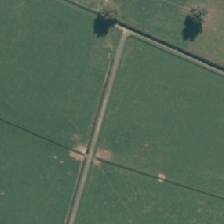
Land cover: shortrotation_cropland